Question: I am creating the distribution of irradiance in each month for the year 2014 to 2018. The graph for the first three months looks fine as the points lie in each year, then the data points slowly start to move right of the axis and by the time its December, the 2018 data is displayed in 2019 column.
I am a relatively new user in R and don't have much idea on what is going underneath. Here I attach my code and graphs. Month name was created through the simple command of Month <- months(a) from base library. Please help me with this.
'''
ggplot(data = Weather_new, aes(x=DateAndTime, y= KP_sensor), na.rm=TRUE) +
geom_point(color = "darkblue", alpha=0.2)+
facet_wrap(.~Monthnames, ncol=4, strip.position = "top")+
labs(title = "Irradiance distribution over the years")+ xlab('Years')+
ylab(expression("Irradiance"~"["*W / m^2*"]"))+
theme(plot.title = element_text(face = "bold"))+
theme(plot.title = element_text(hjust = 0.5))
'''

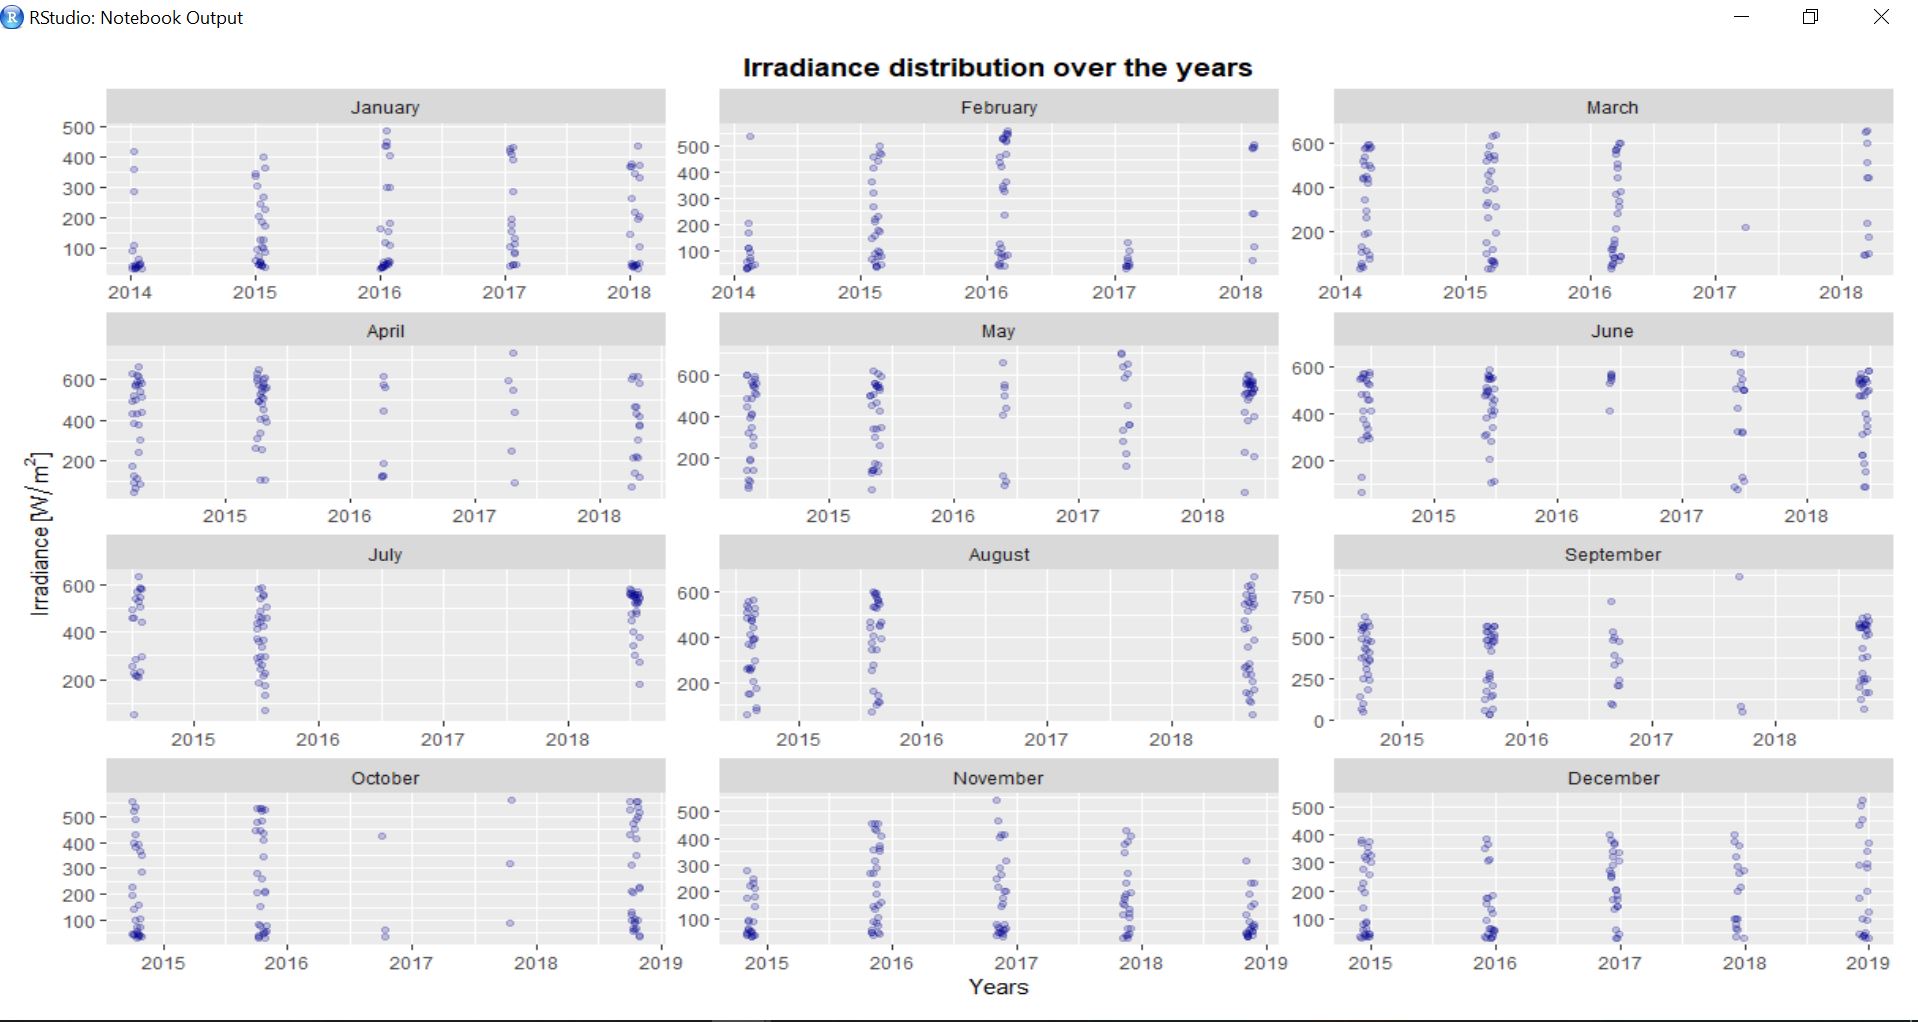
Answer: Consider adding a year column and replace the datetime field as value in 'aes':
'''
Weather_new <- transform(Weather_new, Year = factor(format(DateAndTime, "%Y")))
ggplot(data = Weather_new, aes(x=Year, y= KP_sensor), na.rm=TRUE) +
geom_point(color = "darkblue", alpha=0.2) +
facet_wrap(.~Monthnames, ncol=4, strip.position = "top") +
labs(title = "Irradiance distribution over the years") +
xlab('Years') + ylab(expression("Irradiance"~"["*W / m^2*"]")) +
theme(plot.title = element_text(face = "bold")) +
theme(plot.title = element_text(hjust = 0.5))
'''